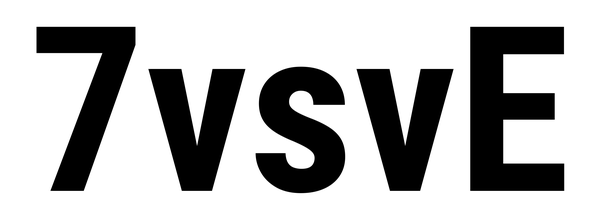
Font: Roboto_Condensed_Bold